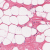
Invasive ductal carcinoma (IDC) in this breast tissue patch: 0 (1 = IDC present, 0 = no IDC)